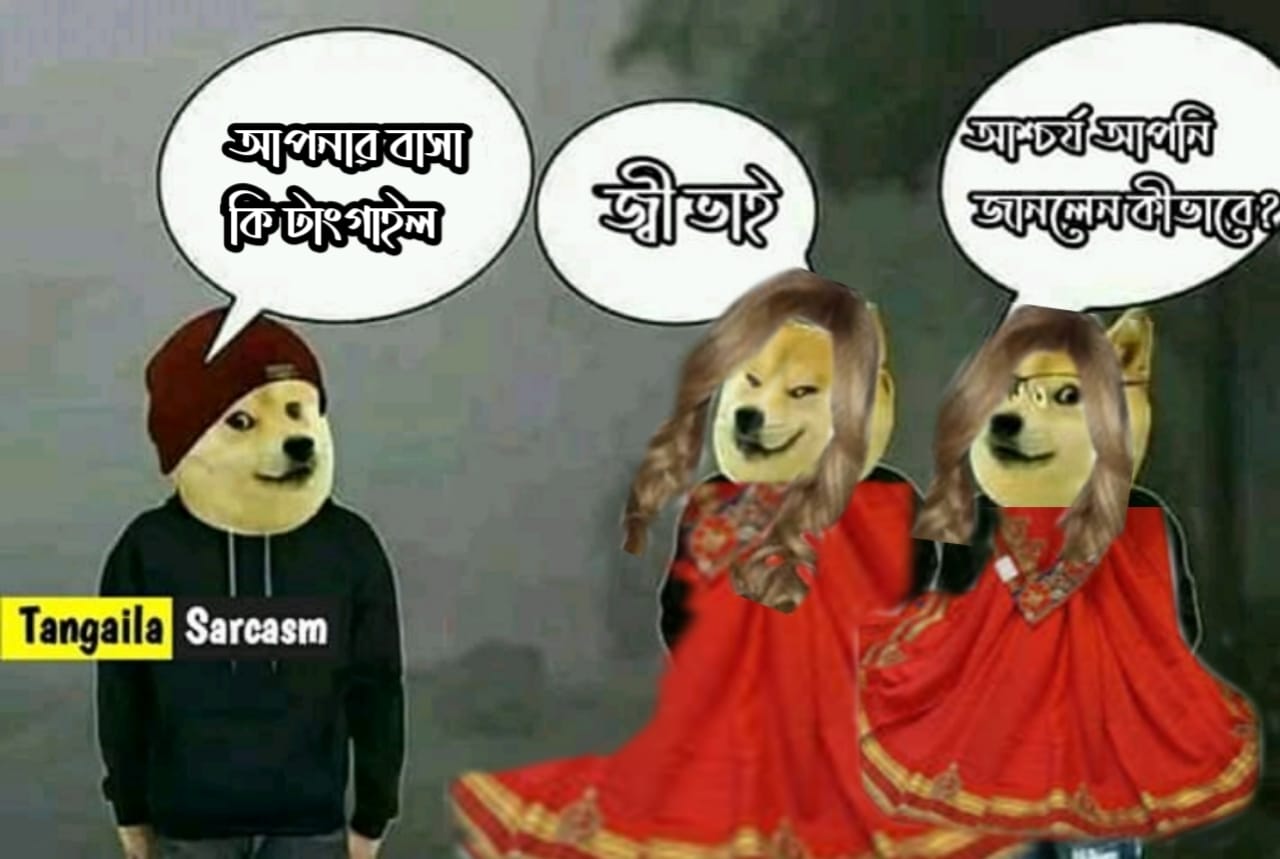
Caption: আপনার বাসা কি টাংগাইল   জী ভাই    আশ্চর্য আপনি জানলেন কীভাবে ?
Label: non-hate